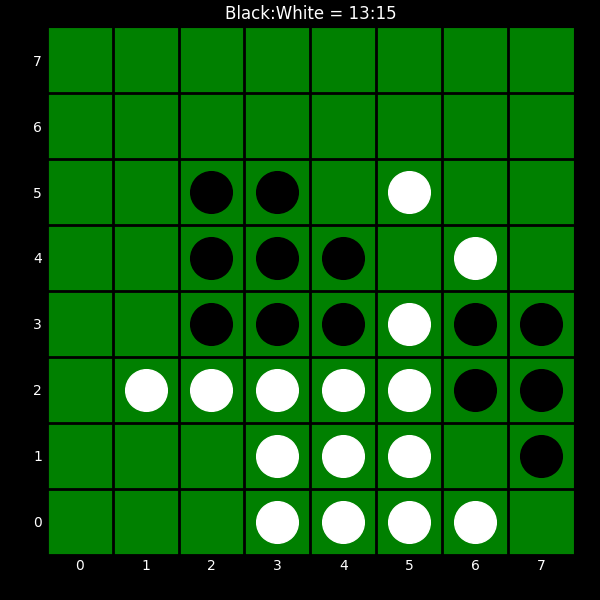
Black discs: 13
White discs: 15